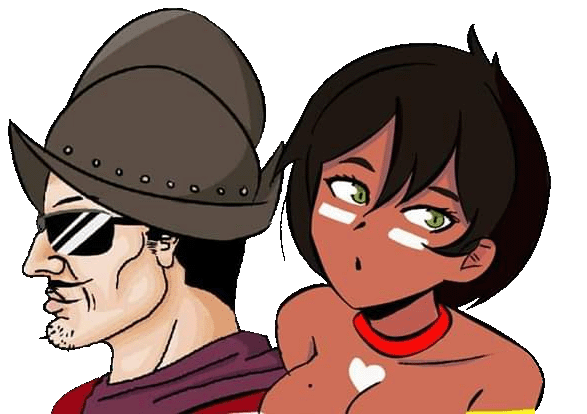
Label: 4_Yes_Chad